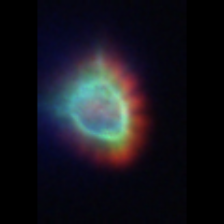
Taxon: Ciliates
Group: Other